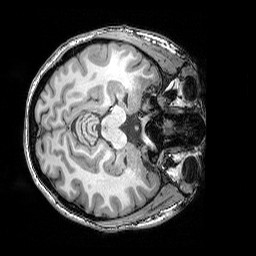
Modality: T1w
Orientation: axial
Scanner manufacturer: siemens
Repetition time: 2.25 s
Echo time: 0.00418 s